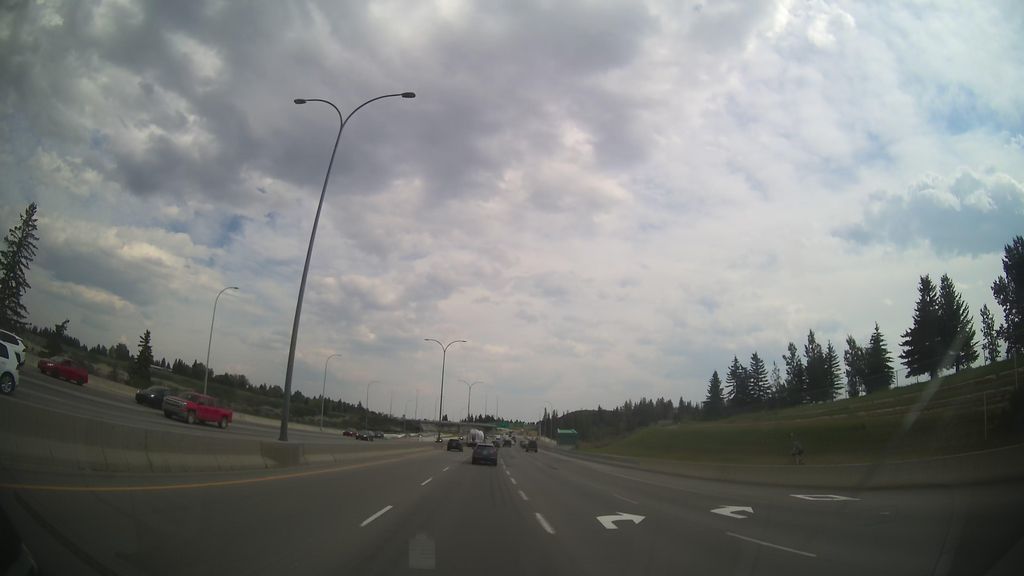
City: calgary